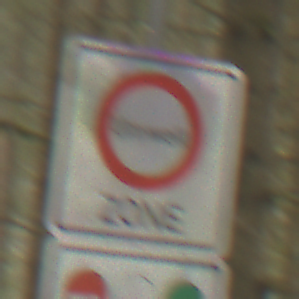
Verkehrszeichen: BeginnUmweltzone
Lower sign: FreistellungVomVerkehrsverbot1
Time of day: MorningAfternoon
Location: Outdoor (Nature)
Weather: Overcast
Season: Winter
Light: Natural